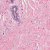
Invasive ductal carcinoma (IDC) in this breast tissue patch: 0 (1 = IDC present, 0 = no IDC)